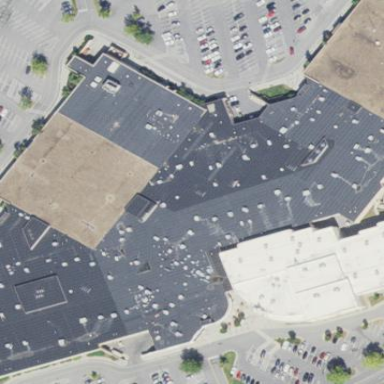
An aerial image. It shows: Retail building that houses department store.